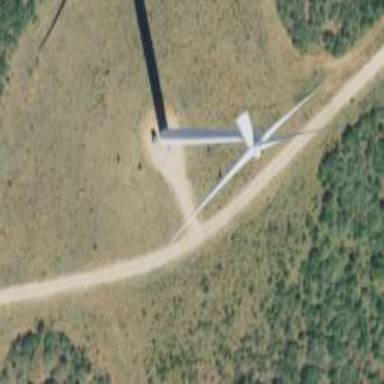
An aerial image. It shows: Wind generator using horizontal axis wind turbines.